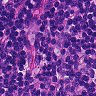
Metastatic tissue present: no